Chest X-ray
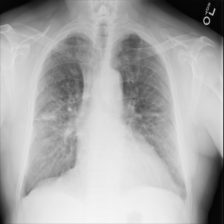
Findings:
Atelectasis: negative
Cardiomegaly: negative
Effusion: positive
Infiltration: negative
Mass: negative
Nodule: negative
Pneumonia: negative
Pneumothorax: negative
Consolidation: negative
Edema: negative
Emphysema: negative
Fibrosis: negative
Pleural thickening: positive
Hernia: negative